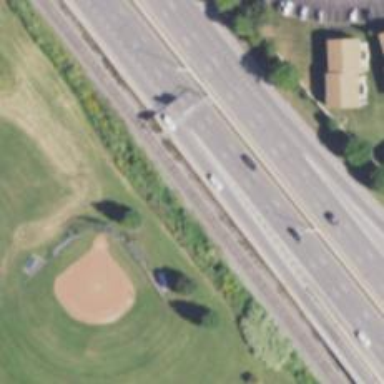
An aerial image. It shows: Baseball pitch for leisure and sports activities.